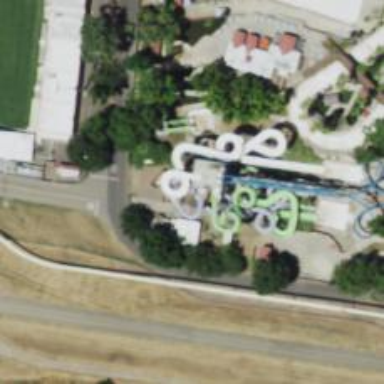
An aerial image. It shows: Bridge leading to water slide attraction.